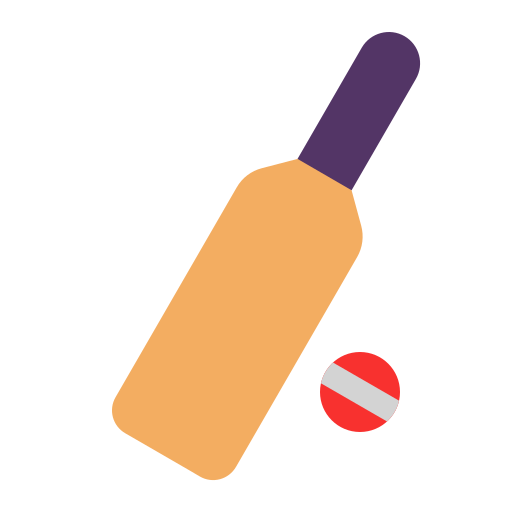
cricket game flat